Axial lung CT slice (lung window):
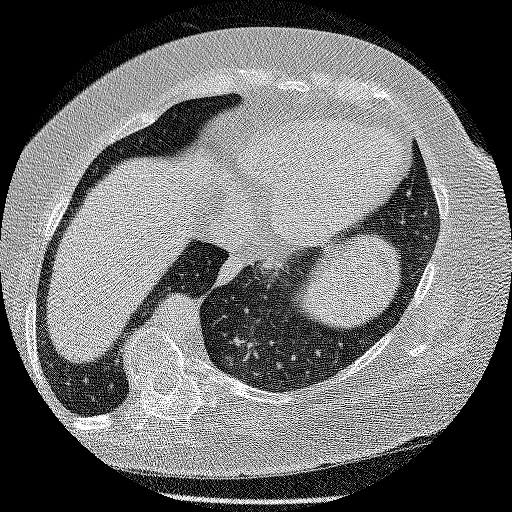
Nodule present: no